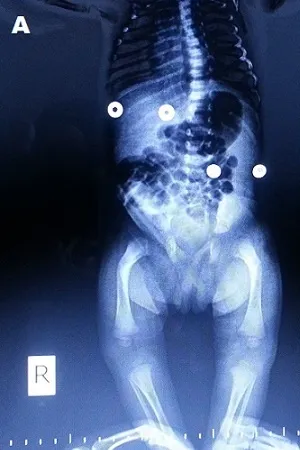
Postnatal radiography shows mildly curved femurs and osteopenia:. First day after birth.
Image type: radiology (x_ray)